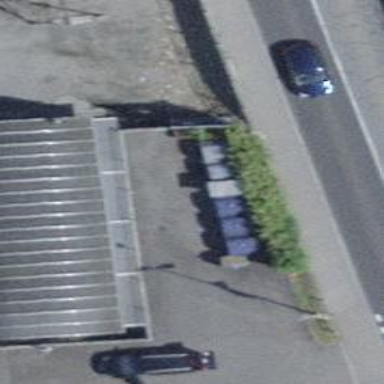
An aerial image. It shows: Recycling container in the area designated for recycling.